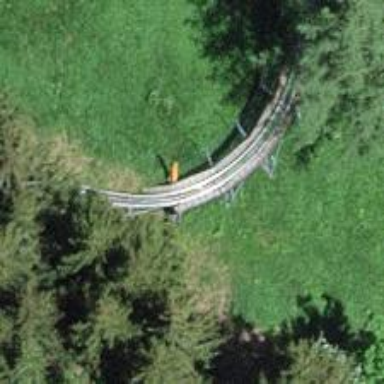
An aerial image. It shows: Thrilling roller coaster track.